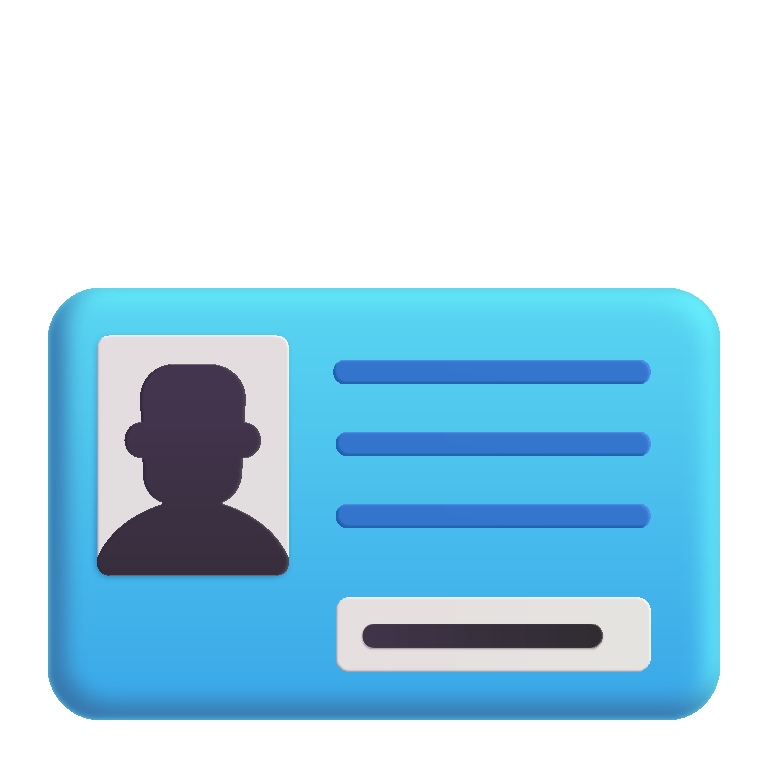
identification card color